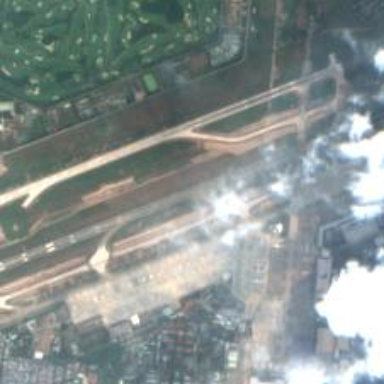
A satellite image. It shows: Runway at airport.